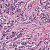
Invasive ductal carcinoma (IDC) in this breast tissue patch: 1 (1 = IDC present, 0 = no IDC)